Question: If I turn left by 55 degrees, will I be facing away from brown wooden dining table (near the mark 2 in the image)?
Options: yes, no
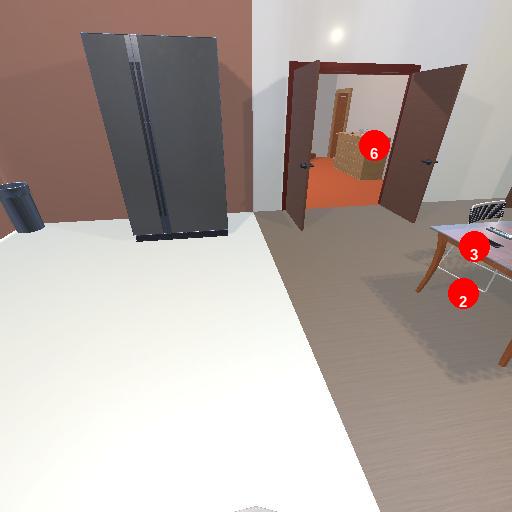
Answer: yes